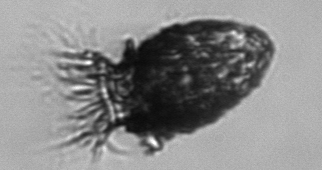
Label: Stenosemella_pacifica